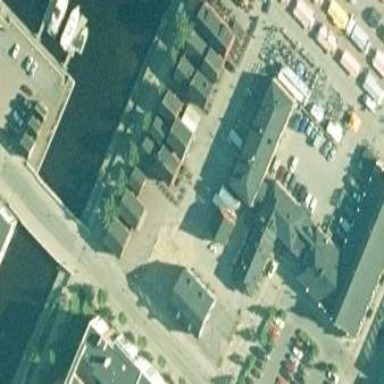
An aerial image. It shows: Marketplace.